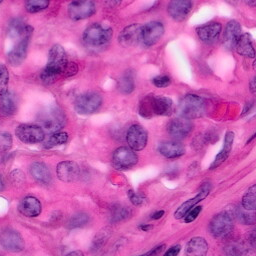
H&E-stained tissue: Pancreatic